Interaction volume radius: 5 \u00c5
Interaction volume height: 15 \u00c5
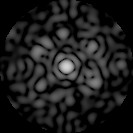
Disorder parameter: 0.7888